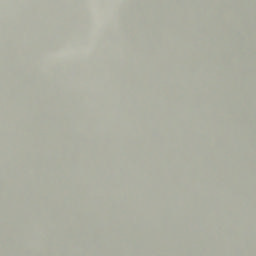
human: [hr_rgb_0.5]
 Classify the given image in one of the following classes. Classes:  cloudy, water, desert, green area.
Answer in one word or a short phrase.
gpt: cloudy